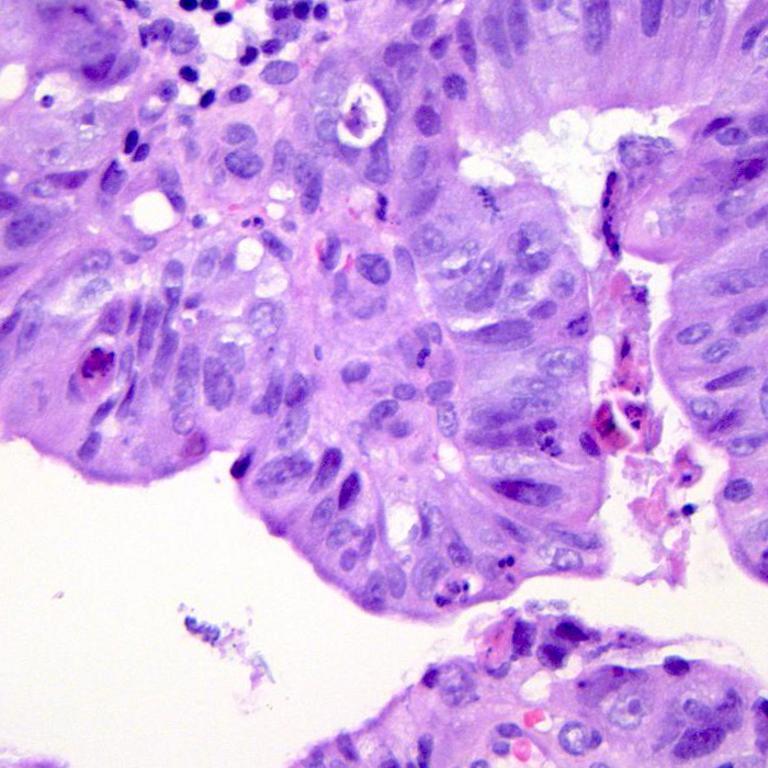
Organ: colon
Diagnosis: adenocarcinomas